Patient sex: M
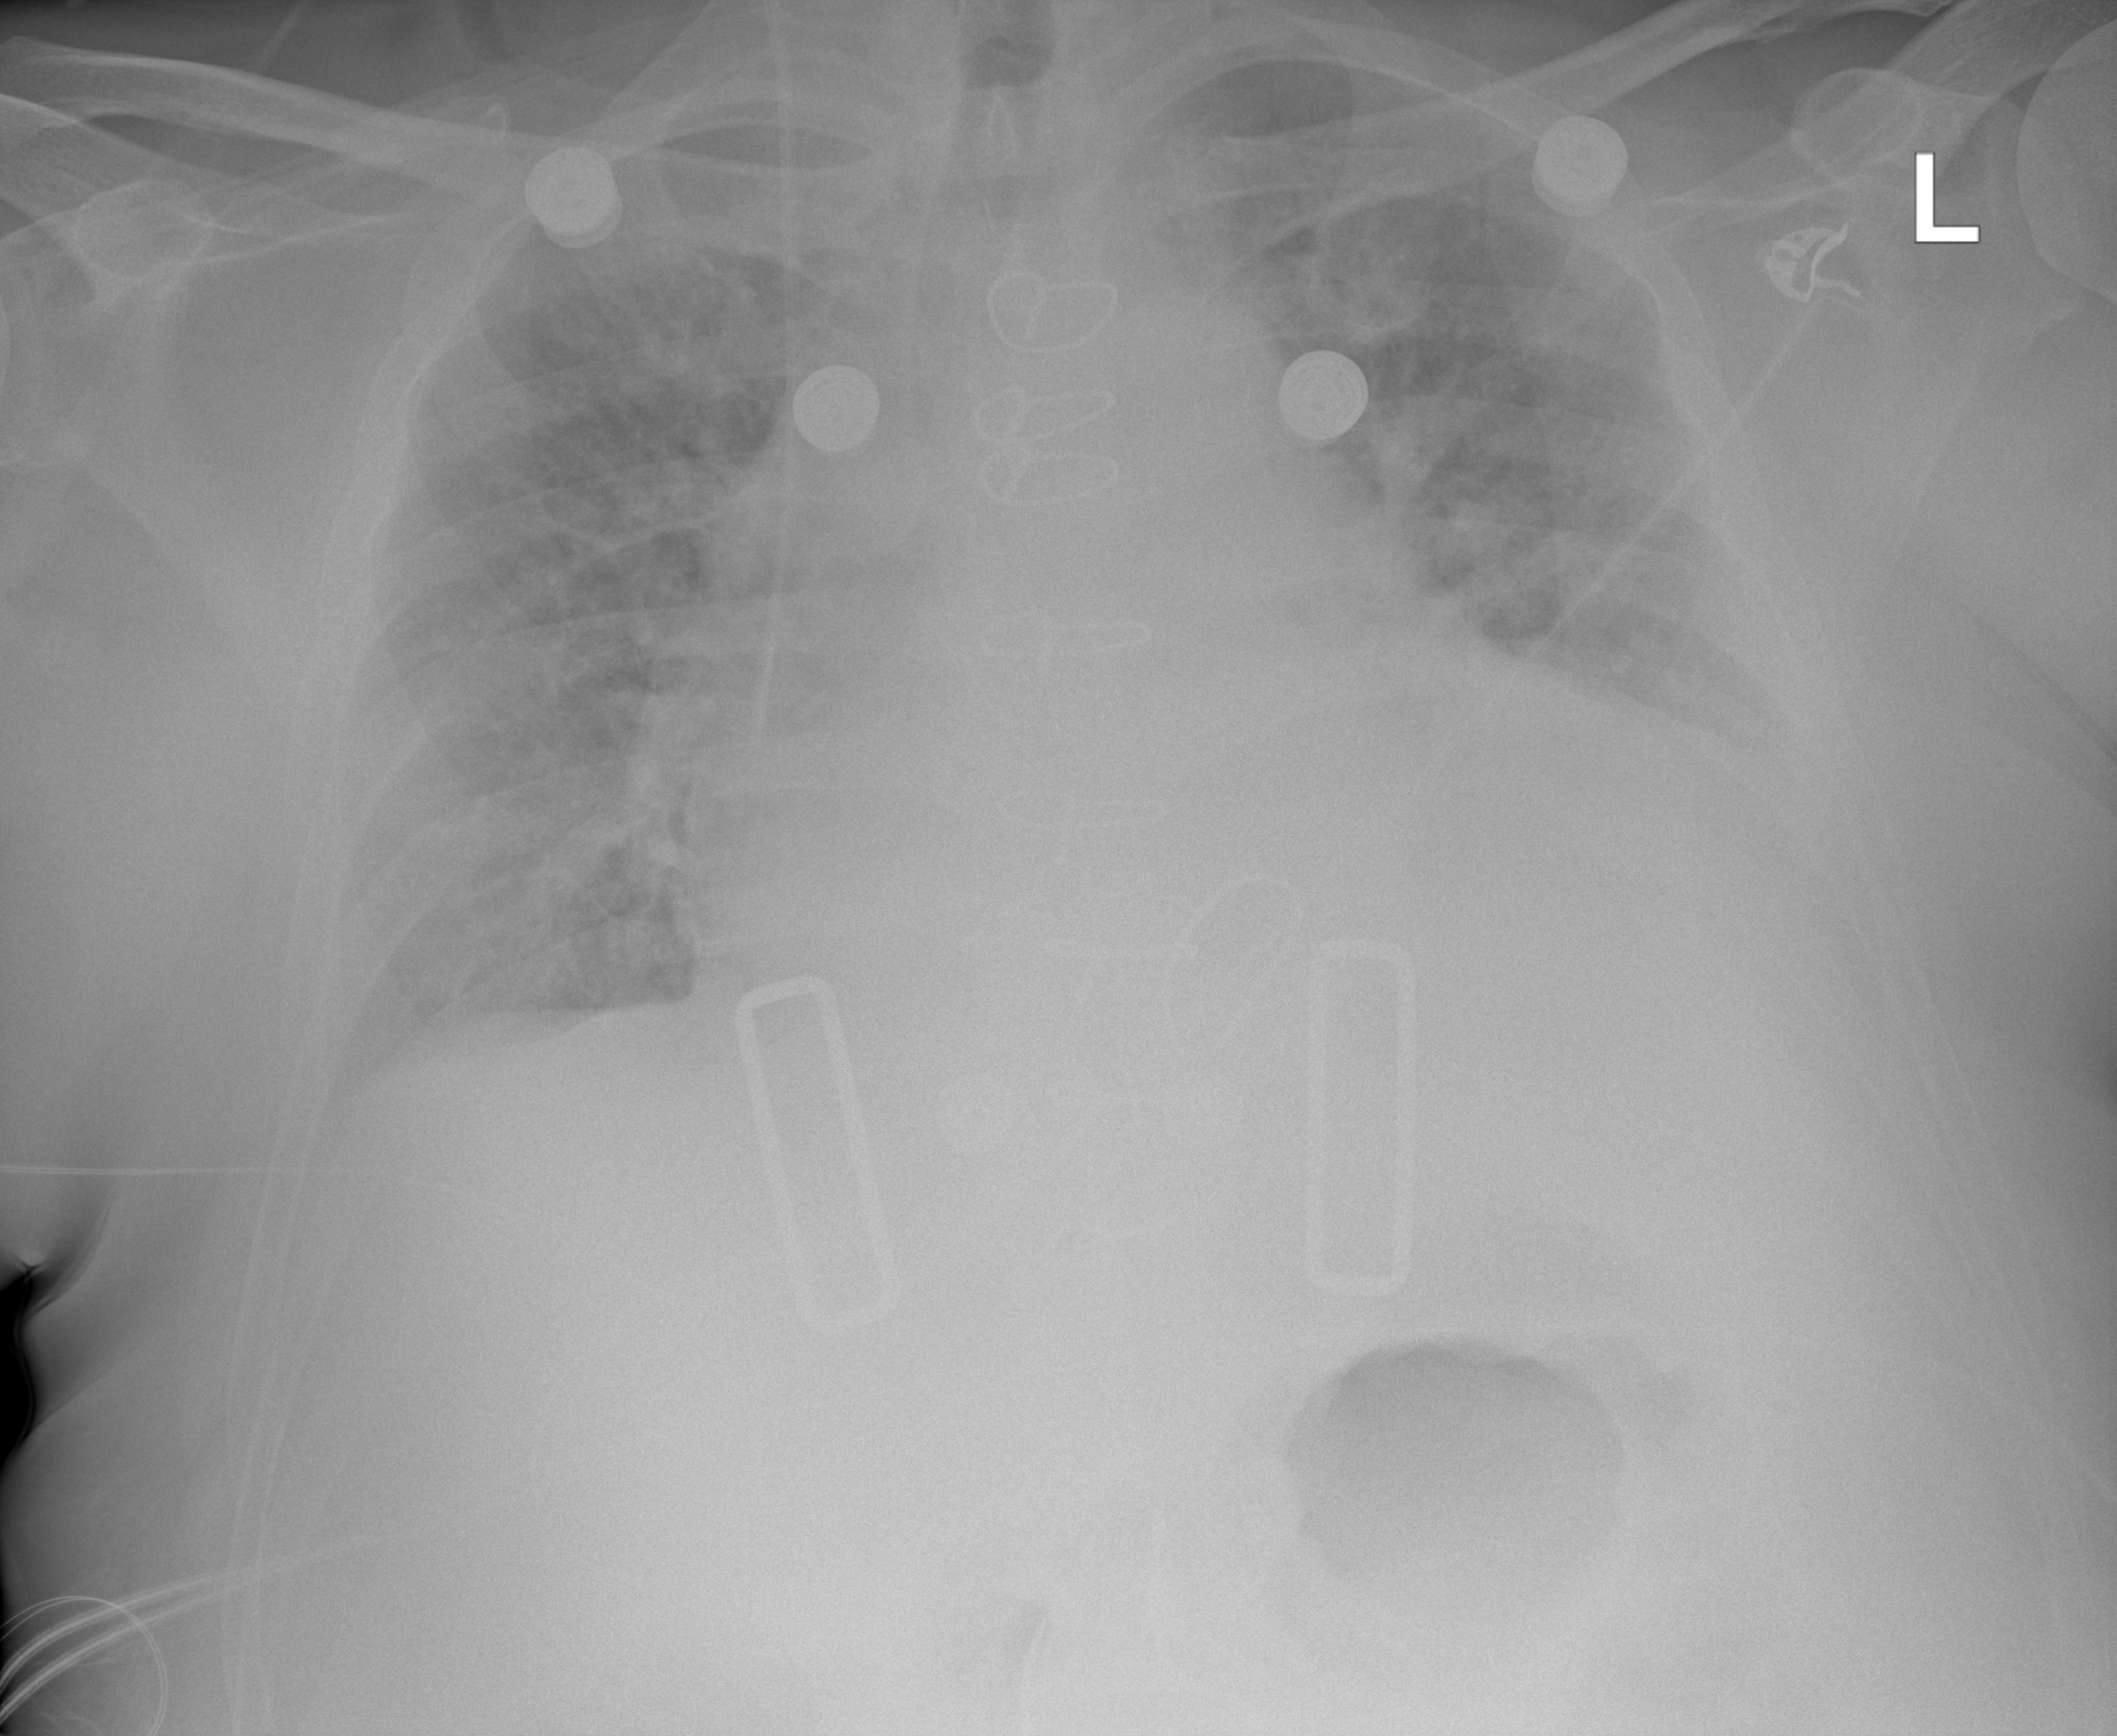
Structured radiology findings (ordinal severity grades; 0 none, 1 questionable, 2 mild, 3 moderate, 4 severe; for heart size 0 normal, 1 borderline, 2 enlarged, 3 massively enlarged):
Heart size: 2
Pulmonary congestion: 2
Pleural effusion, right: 2
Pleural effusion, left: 3
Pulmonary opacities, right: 0
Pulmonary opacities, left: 0
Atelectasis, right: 2
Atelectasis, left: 2